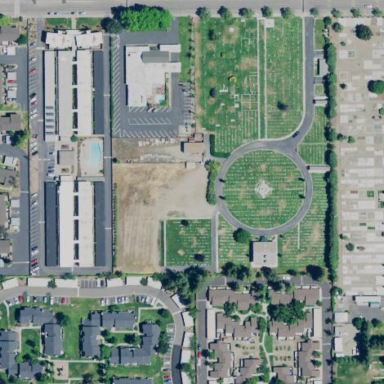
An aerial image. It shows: Cemetery.